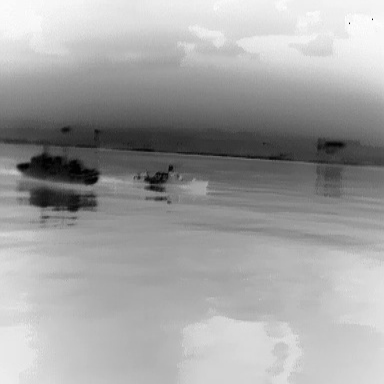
There is a warship in the infrared image.